Field crop: maize
Growth stage: 2
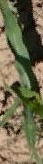
Species: maize